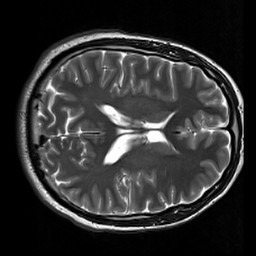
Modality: T2w
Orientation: axial
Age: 30
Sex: male
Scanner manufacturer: siemens
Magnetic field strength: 3 T
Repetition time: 7 s
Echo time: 0.09 s